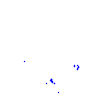
Particle: kaon